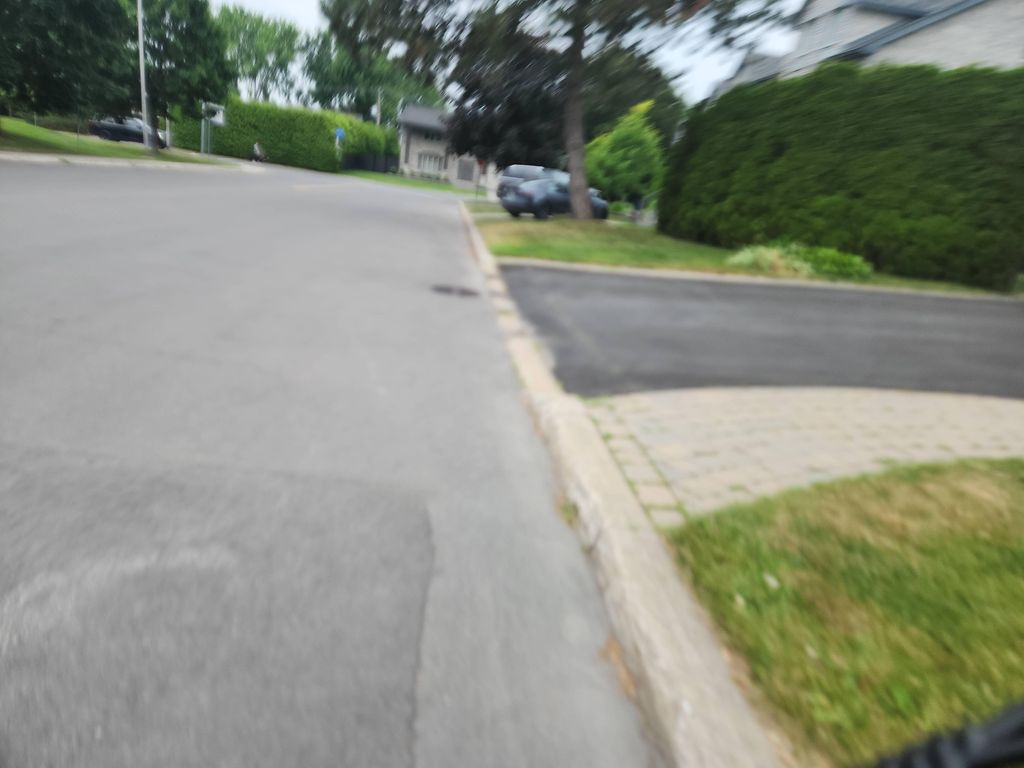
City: montreal